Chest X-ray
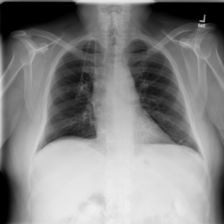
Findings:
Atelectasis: positive
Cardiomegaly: negative
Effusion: positive
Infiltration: negative
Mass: negative
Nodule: negative
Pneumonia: negative
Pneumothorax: negative
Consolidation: negative
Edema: negative
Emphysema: negative
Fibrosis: negative
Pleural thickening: negative
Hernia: negative